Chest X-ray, AP view. Patient: 55 years old, sex F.
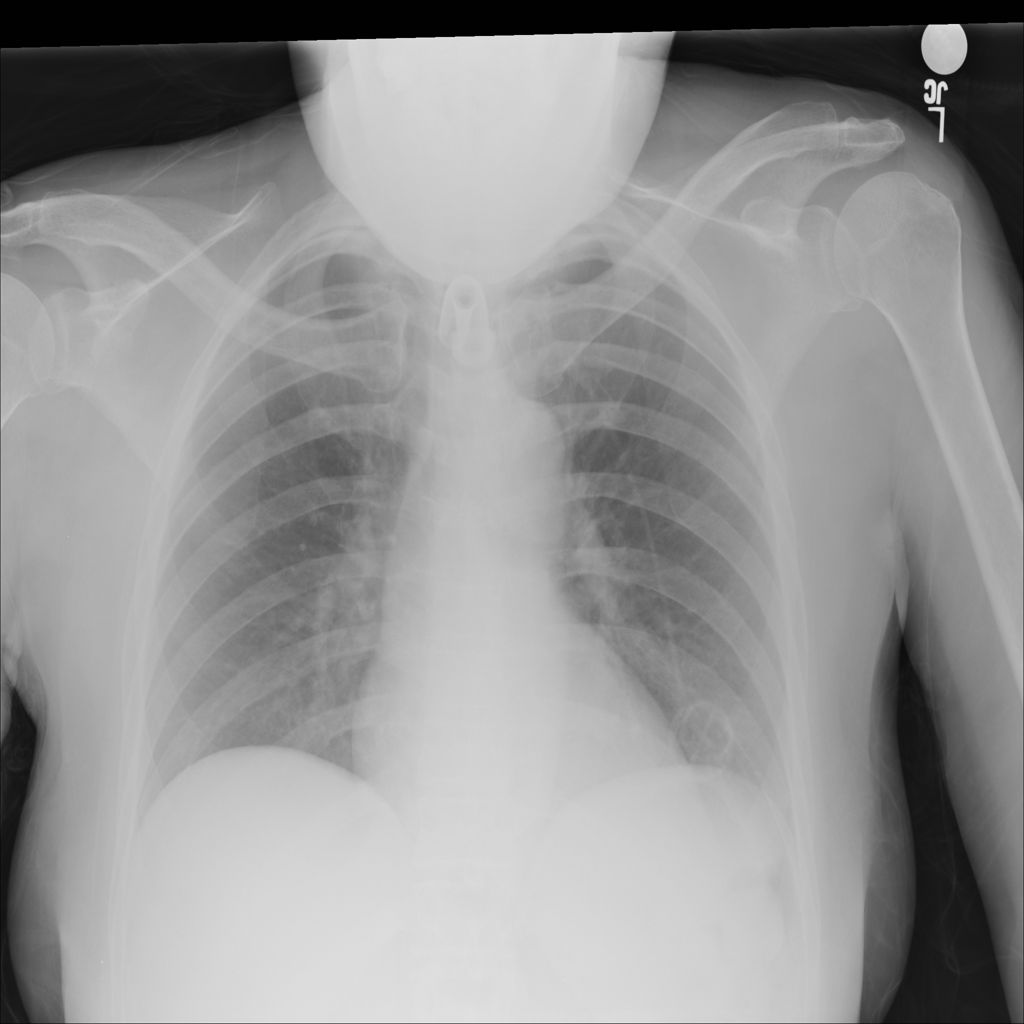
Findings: No Finding